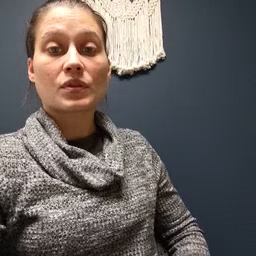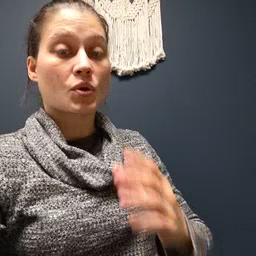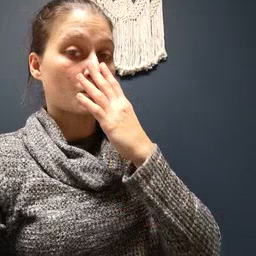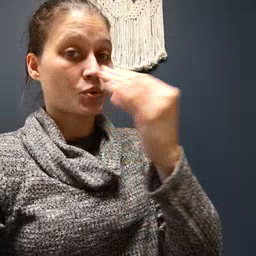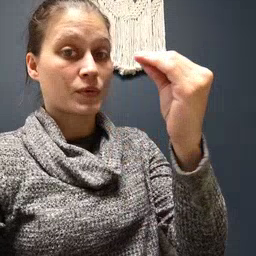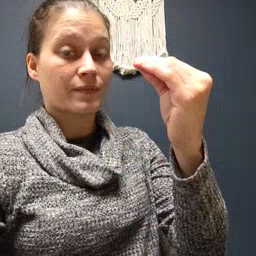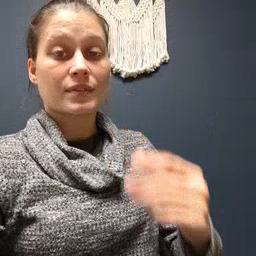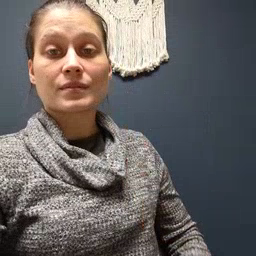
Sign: wolf